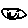
Label: smiley face